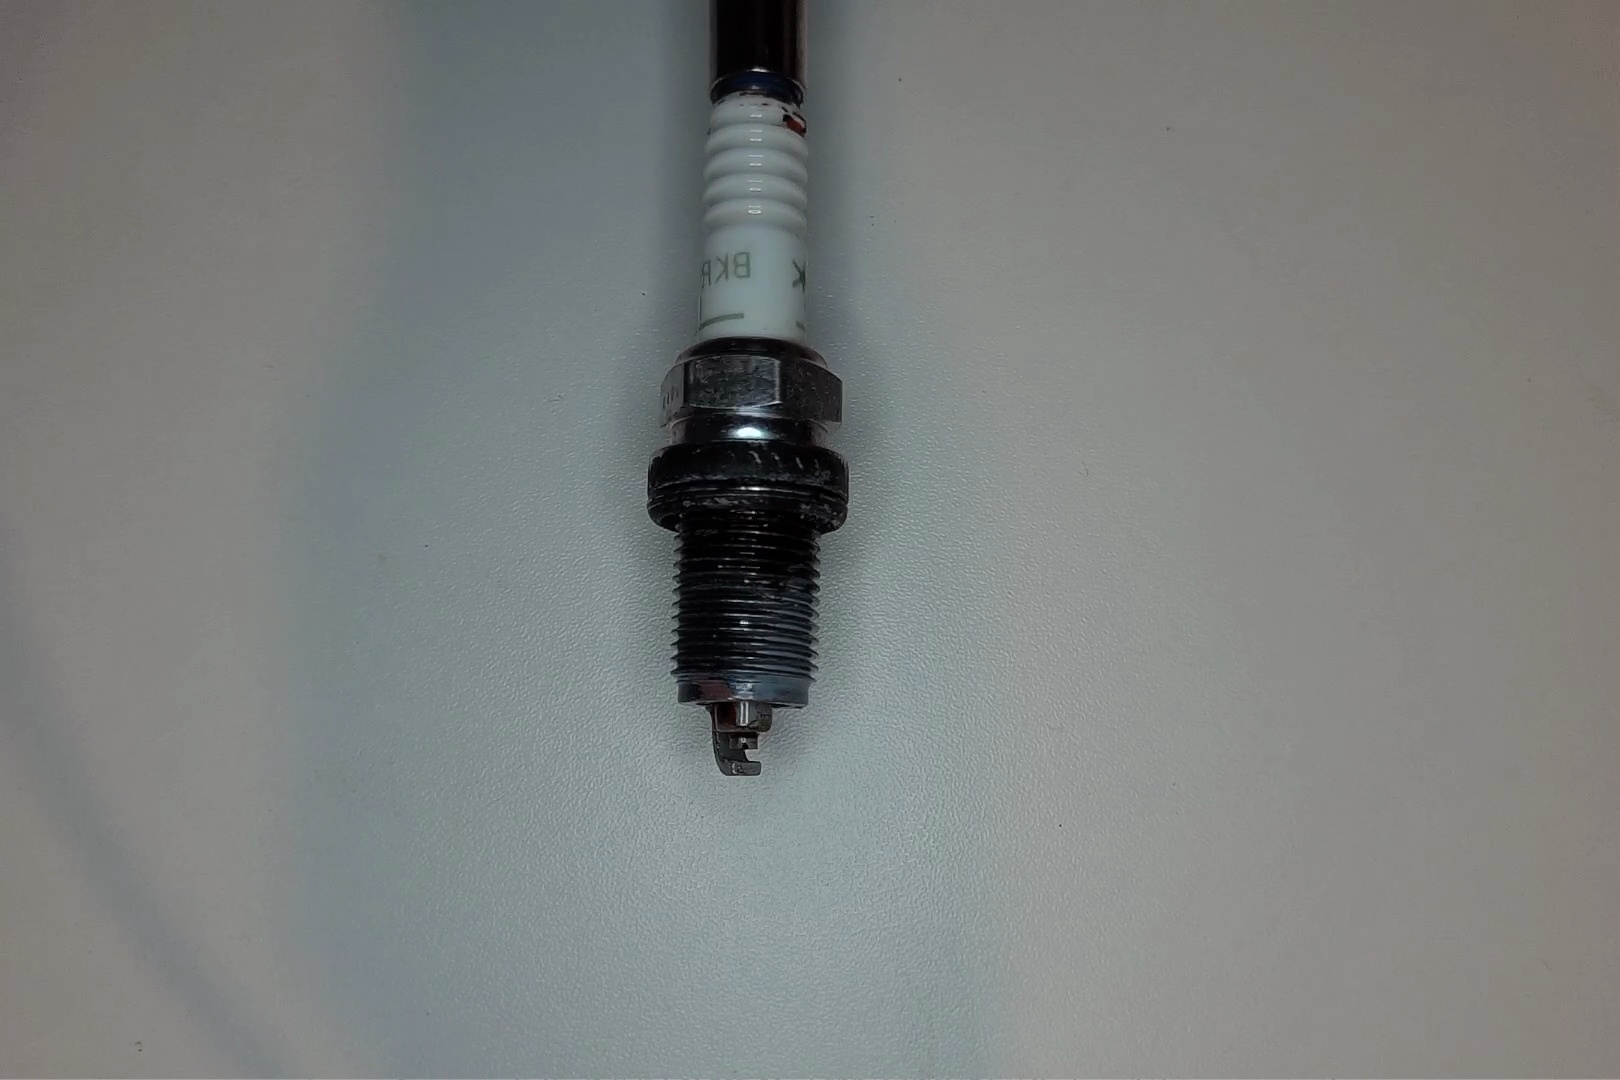
Label: anomaly